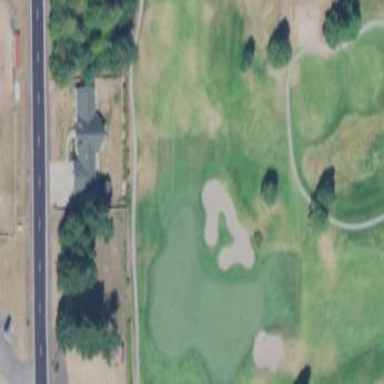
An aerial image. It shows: Golf green.